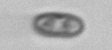
Label: pennate